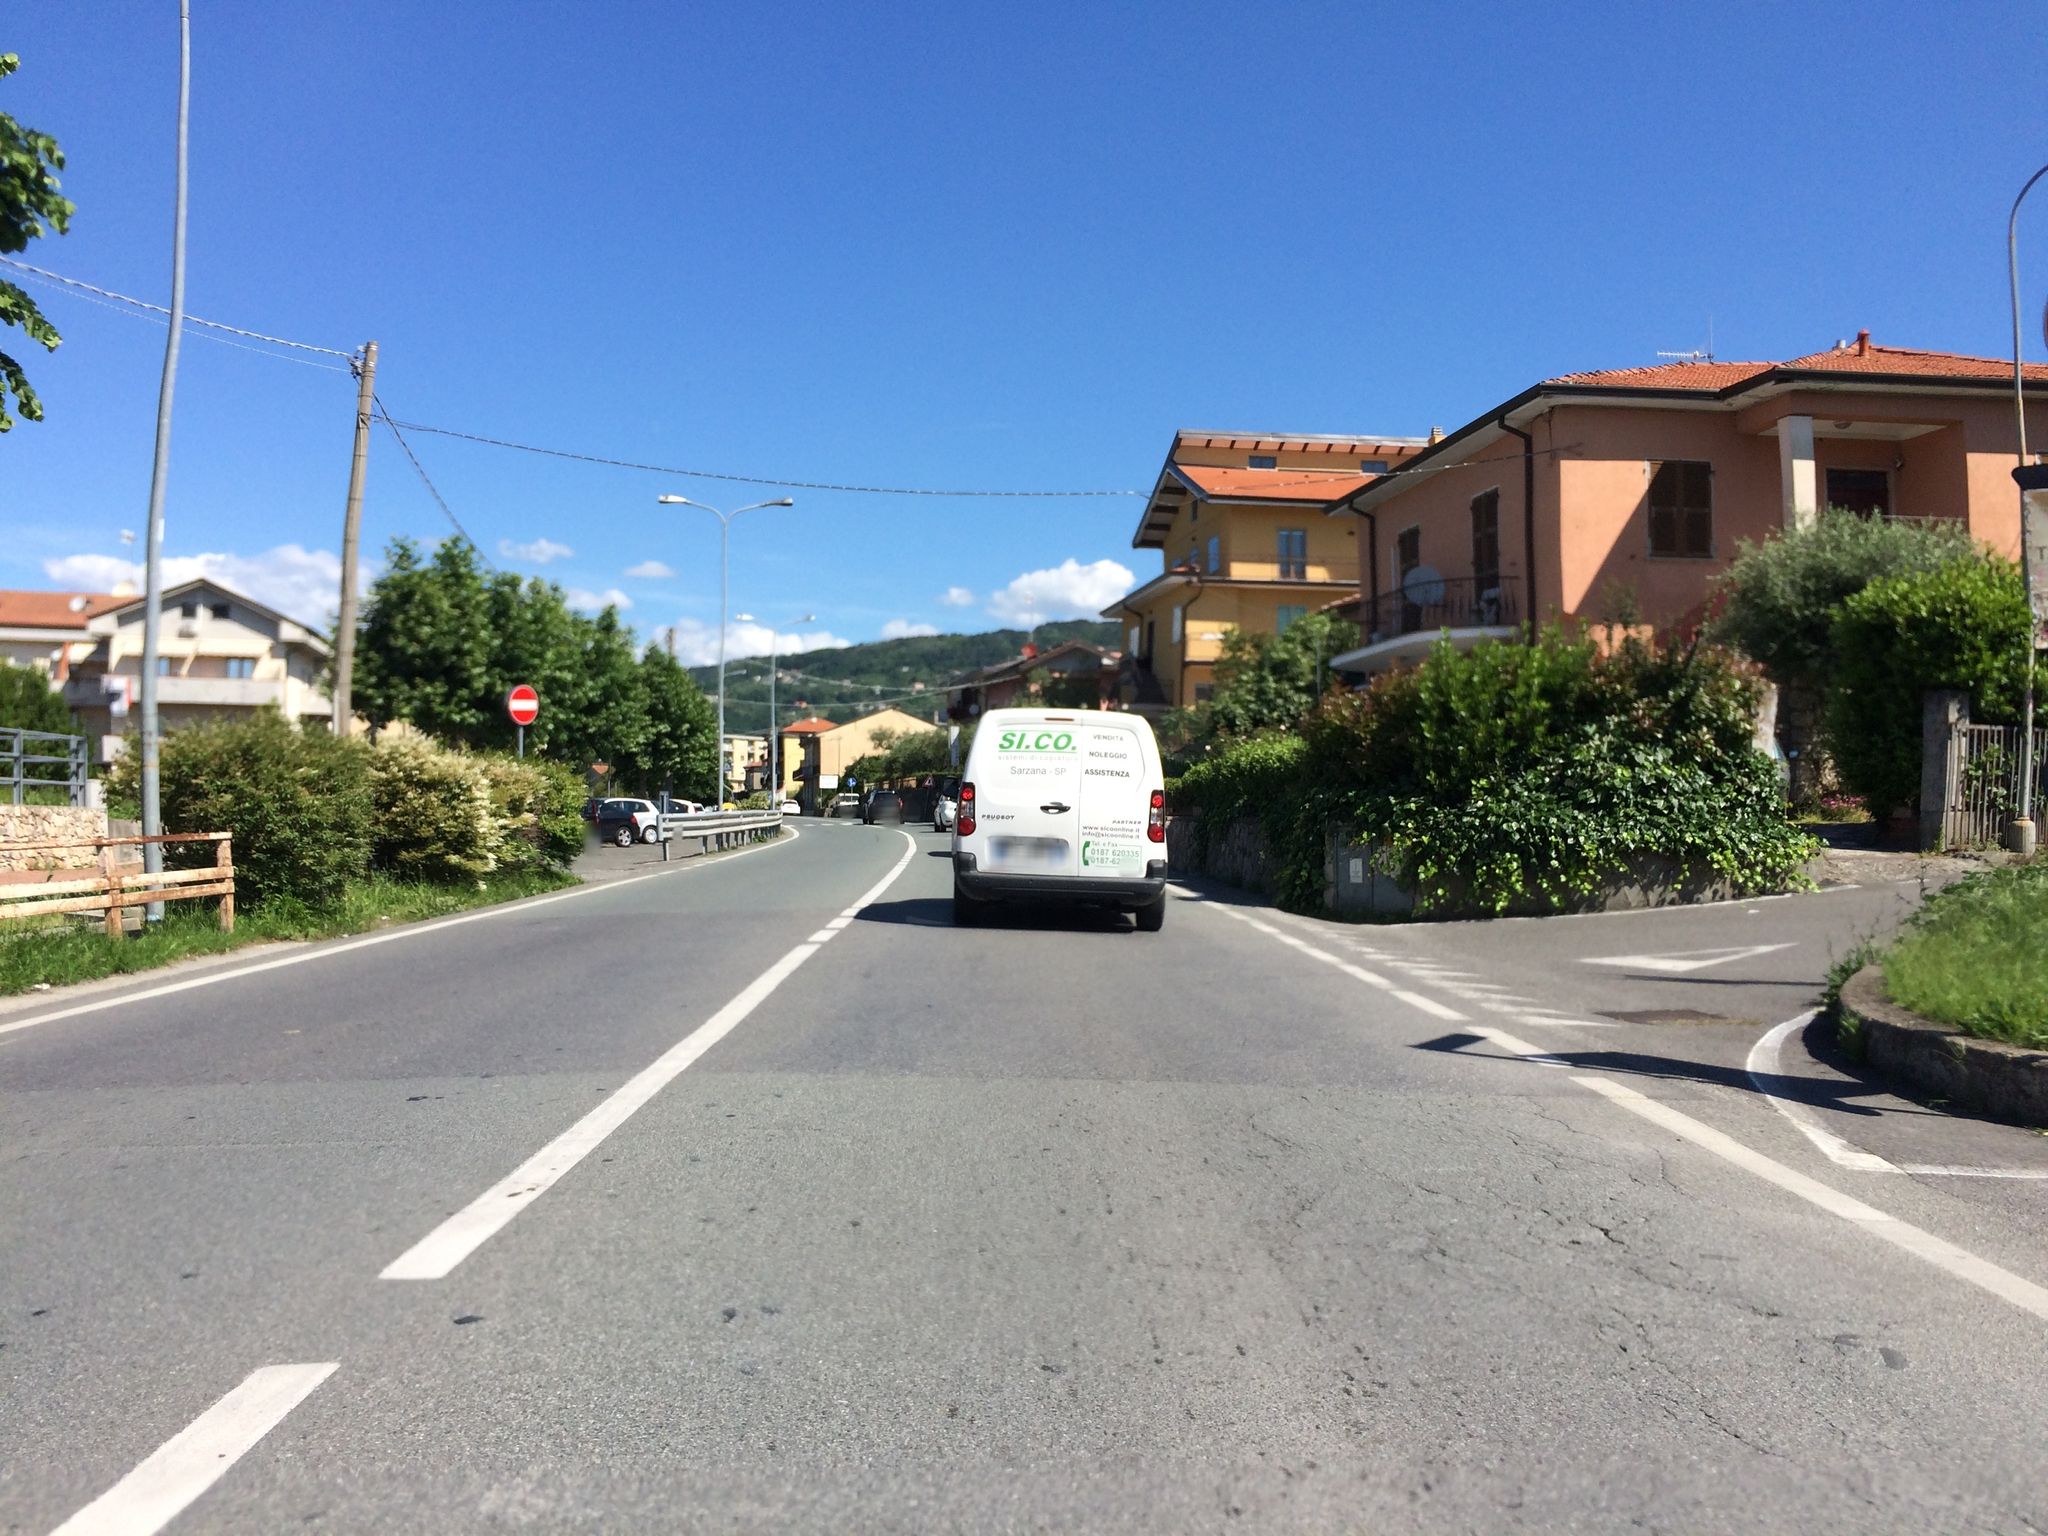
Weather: clear
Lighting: day
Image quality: good
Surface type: driving surface
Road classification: footway, cycleway
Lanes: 2.0
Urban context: suburban or peri-urban
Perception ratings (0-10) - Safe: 2.58, Lively: 8.91, Beautiful: 5.12, Boring: 5.38, Depressing: 3.57, Wealthy: 2.16